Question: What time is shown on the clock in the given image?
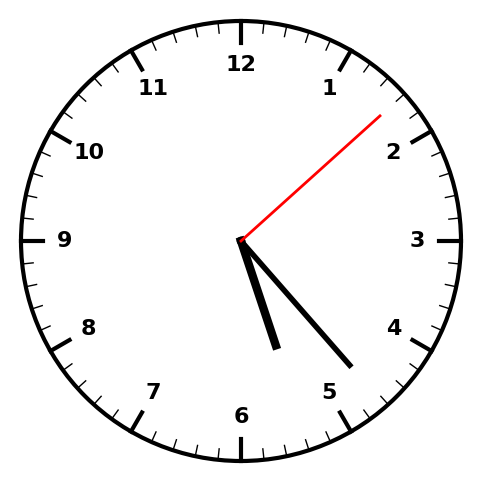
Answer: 05:23:08